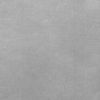
Label: dusty